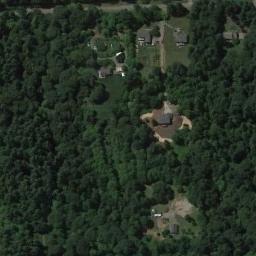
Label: forest